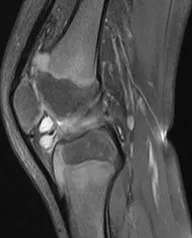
(A, B) MRI images at postoperative 12 months. Sagittal T2-weighted image and sagittal T1 fat compression image. Illustrating the disappearance of a cystic villous hyperplastic synovial lesion without recurrence, with a slight synovial thickening.
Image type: radiology (mri)